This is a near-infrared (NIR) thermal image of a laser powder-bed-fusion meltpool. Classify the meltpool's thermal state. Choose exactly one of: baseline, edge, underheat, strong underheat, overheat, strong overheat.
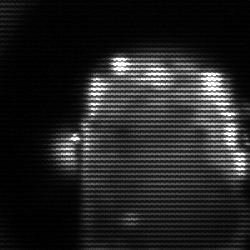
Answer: baseline